Field crop: maize
Growth stage: 2
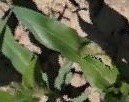
Species: maize